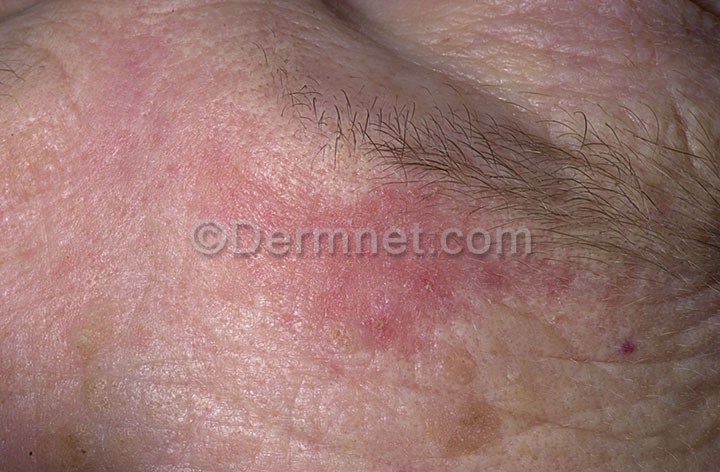
Disease: Actinic Keratosis Basal Cell Carcinoma and other Malignant Lesions